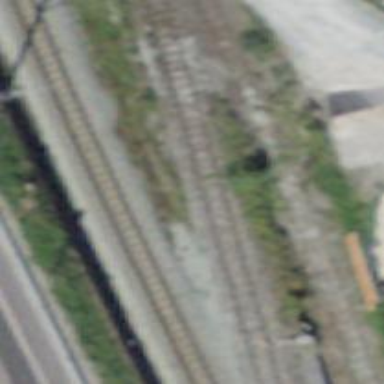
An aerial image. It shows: Disused railway spur with single track.